Field crop: maize
Growth stage: 2
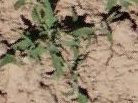
Species: atriplex